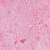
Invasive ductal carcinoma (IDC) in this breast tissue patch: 0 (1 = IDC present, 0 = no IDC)